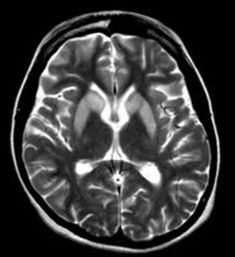
Label: notumor